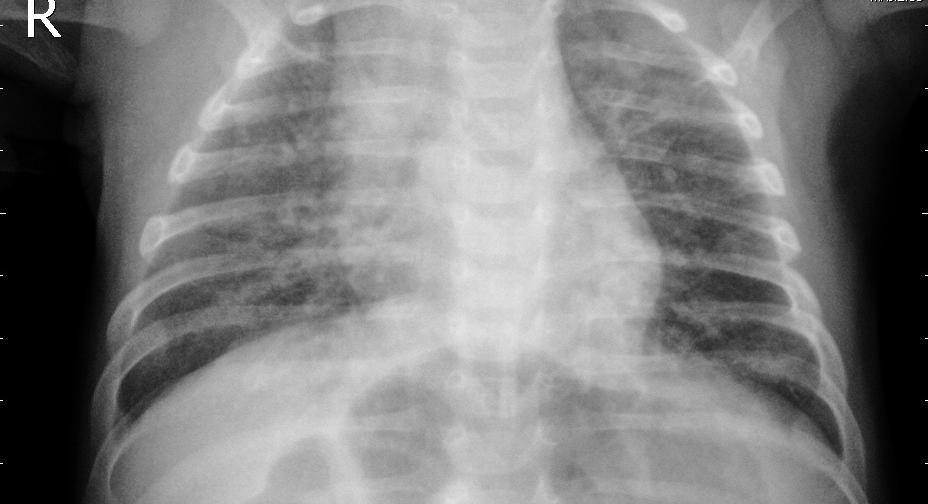
Diagnosis: PNEUMONIA